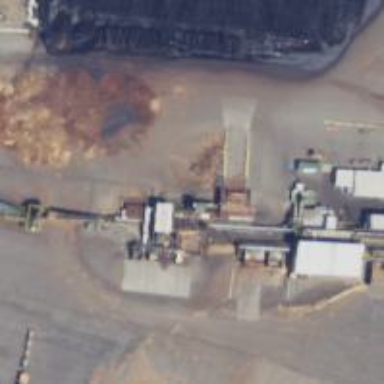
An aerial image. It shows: Sawmill craft.